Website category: university
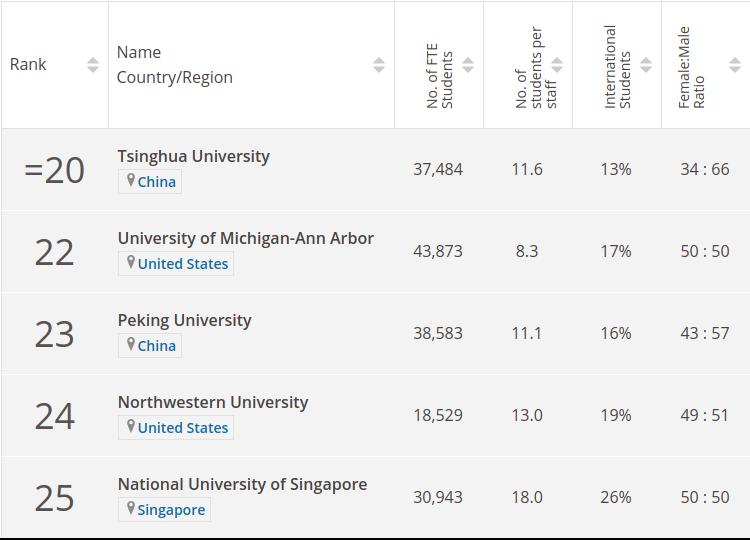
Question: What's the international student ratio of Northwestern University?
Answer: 19%

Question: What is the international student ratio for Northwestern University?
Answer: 19%

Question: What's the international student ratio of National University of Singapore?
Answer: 26%

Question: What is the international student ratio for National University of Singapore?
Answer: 26%

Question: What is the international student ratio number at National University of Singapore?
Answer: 26%

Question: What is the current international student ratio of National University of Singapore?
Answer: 26%

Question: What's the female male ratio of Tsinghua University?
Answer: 34 : 66

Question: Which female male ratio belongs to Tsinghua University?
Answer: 34 : 66

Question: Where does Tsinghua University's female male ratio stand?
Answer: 34 : 66

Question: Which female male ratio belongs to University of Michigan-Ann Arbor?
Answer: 50 : 50

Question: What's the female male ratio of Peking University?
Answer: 43 : 57

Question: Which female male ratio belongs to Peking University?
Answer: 43 : 57

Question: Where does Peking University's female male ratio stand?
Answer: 43 : 57

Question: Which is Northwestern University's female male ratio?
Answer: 49 : 51

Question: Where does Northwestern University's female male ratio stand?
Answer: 49 : 51

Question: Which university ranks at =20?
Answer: Tsinghua University

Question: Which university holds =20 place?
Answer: Tsinghua University

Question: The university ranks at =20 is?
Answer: Tsinghua University

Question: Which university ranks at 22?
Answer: University of Michigan-Ann Arbor

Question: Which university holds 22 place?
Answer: University of Michigan-Ann Arbor

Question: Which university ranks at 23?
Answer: Peking University

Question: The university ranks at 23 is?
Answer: Peking University

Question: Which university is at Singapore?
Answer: National University of Singapore

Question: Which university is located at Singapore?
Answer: National University of Singapore

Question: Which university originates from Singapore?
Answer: National University of Singapore

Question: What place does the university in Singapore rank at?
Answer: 25

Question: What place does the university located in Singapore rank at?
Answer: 25

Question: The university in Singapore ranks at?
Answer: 25

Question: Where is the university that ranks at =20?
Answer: China

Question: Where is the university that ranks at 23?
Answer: China

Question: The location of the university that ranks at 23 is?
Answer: China